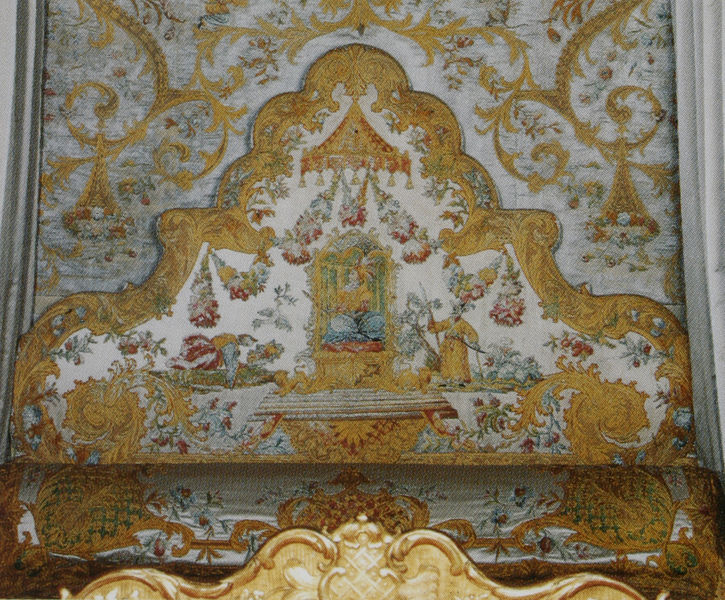
Titel: Detail aus dem Bettbehang im Schalfzimmer mit Stickereien im Stil der Chinamode
Standort: Stuttgart
Institution: Schloss Solitude
Schlagwörter: blau, gemälde, himmel, mann, meer, weiß, gelb, grün, menschen, sitzen, blumen, fenster, frau, stuhl, szene, blüten, dach, rot, tiere, tuch, muster, ornament, teppich, wand, barock, bibel, stehen, vorhang, wache, gold, stickerei, stoff, decke, personen, pflanze, pflanzen, borte, seide, ranken, lehne, hang, figuren, treppe, kissen, könig, thron, dekoration, tapete, wandteppich, detail, dekor, floral, ornamente, stuhllehne, verzierung, tepich, aufgang, stufen, wei, hängen, orient, schwert, knien, scheich, fraue, ranke, girlanden, china, wappen, schnörkel, arabisch, hängend, mittelalter, baldachin, speer, teppisch, pyramide, textil, arabesk, araber, sultan, groteske, verziehrung, arabeske, borten, blumengirlanden, blummen, bluman